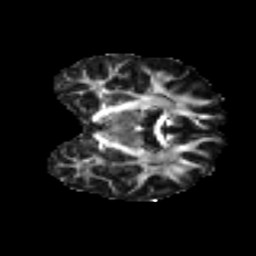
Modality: FA
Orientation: coronal
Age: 22
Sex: female
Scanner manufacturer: ge
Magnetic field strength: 3 T
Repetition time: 7.8 s
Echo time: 0.0606 s